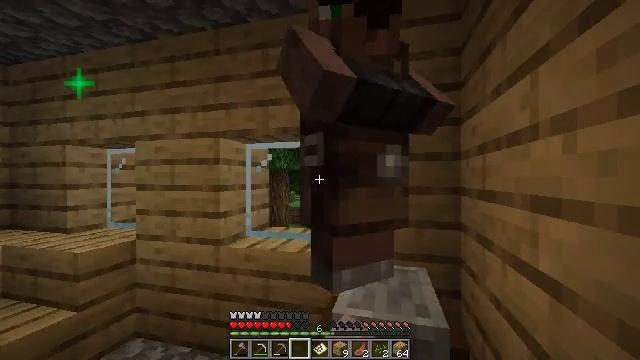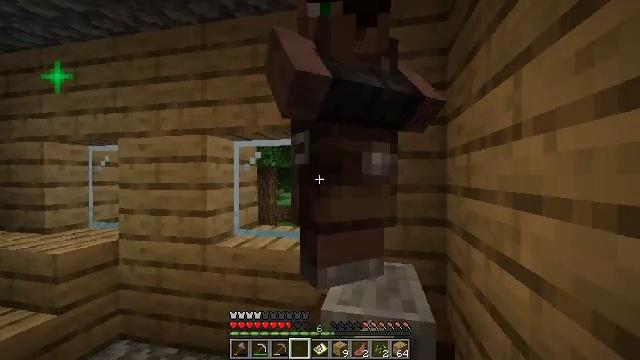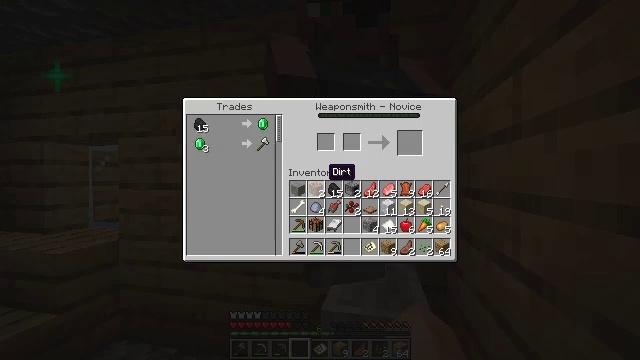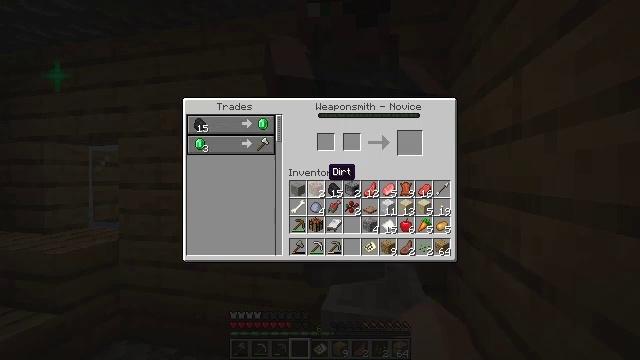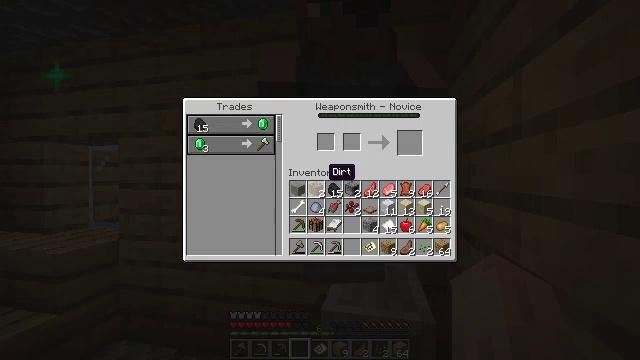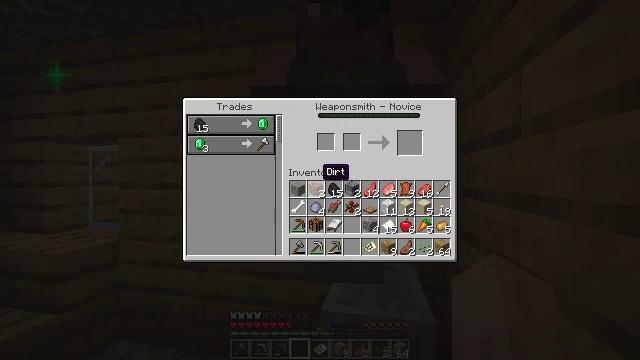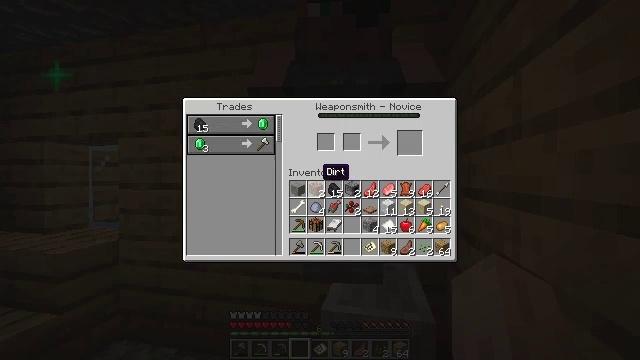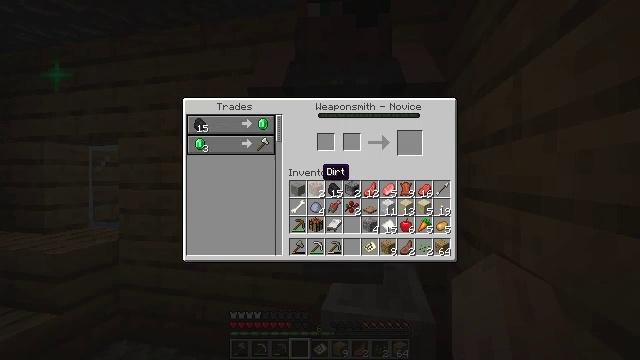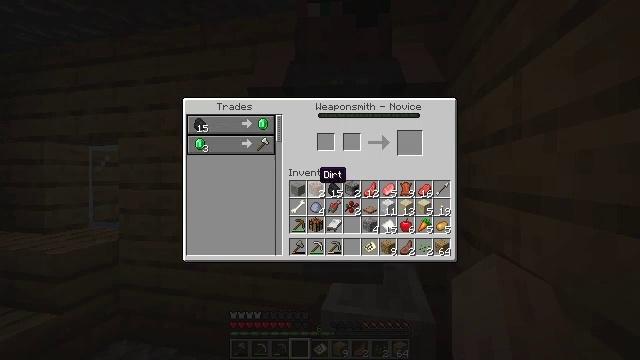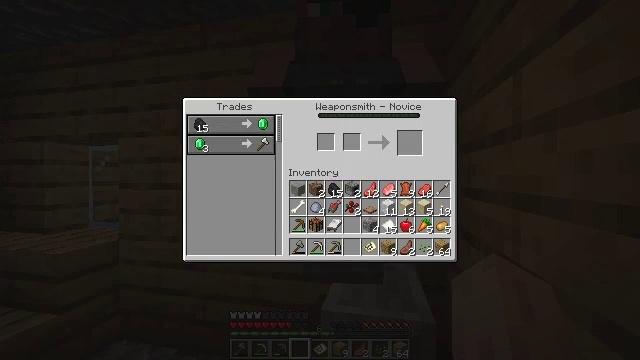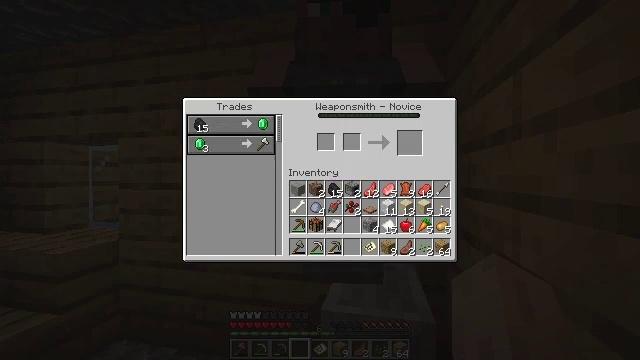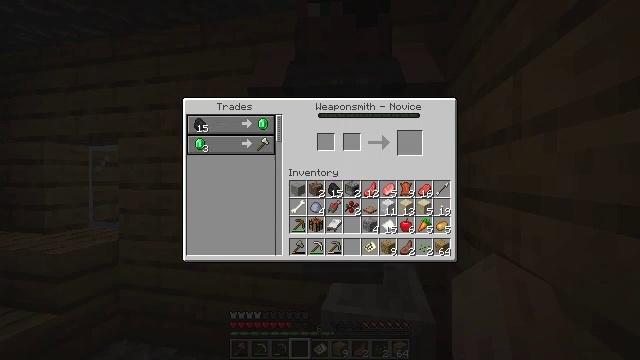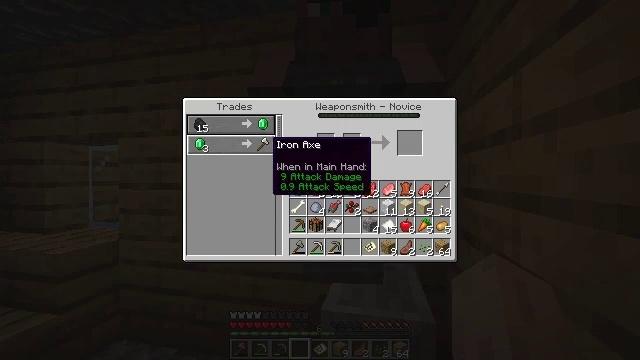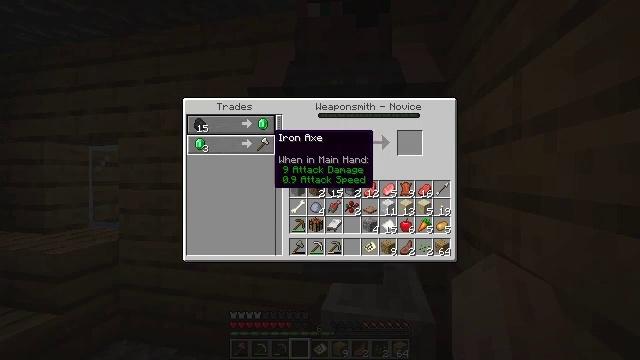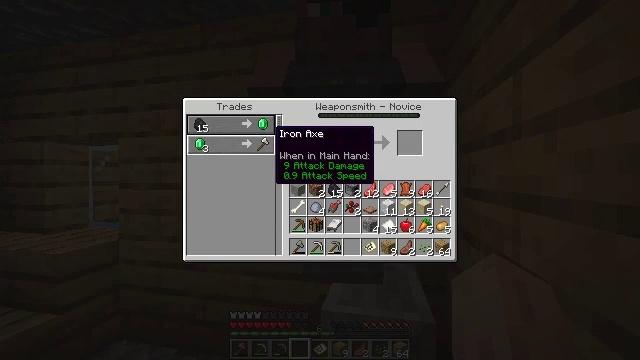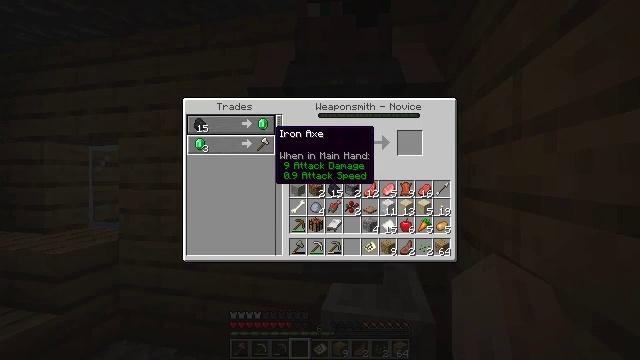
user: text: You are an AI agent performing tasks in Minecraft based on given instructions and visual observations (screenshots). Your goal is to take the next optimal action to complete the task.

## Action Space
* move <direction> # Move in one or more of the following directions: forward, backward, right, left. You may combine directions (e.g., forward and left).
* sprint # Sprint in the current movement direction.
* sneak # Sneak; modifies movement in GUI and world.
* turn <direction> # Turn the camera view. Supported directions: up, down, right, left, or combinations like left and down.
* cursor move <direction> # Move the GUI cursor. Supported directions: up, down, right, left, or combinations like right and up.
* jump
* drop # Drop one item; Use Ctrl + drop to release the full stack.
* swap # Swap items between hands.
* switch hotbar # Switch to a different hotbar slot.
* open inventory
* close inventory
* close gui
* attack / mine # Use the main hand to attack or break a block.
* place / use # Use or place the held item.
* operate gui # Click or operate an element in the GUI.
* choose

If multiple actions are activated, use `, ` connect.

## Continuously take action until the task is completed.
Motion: motion action
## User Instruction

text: Remove the grindstone from its place.
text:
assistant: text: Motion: turn right
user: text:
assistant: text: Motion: no_op
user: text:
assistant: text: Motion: no_op
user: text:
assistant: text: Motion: no_op
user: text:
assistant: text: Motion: no_op
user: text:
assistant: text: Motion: no_op
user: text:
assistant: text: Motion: no_op
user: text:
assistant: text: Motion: no_op
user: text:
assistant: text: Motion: cursor move left and up
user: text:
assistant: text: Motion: cursor move left and up
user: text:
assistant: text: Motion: no_op
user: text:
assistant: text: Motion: no_op
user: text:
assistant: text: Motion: cursor move up
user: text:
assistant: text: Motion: no_op
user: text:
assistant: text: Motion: no_op
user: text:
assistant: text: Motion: no_op
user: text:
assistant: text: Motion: no_op
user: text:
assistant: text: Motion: no_op
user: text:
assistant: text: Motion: no_op
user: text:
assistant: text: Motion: no_op
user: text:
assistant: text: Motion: no_op
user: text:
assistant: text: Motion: no_op
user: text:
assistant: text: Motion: no_op
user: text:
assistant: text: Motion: no_op
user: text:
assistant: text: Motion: no_op
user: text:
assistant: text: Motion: no_op
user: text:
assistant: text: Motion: no_op
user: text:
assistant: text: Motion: no_op
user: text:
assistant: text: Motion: no_op
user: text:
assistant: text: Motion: no_op